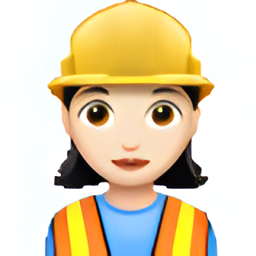
Name: female construction worker type 1 2
Emoji: 👷🏻‍♀️
Group: People & Body
Sub-group: person-role